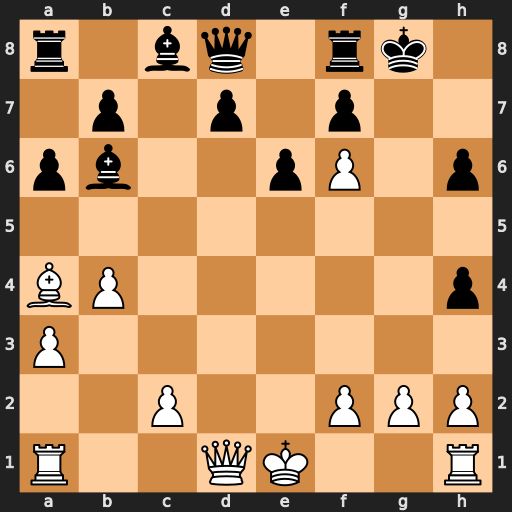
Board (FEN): r1bq1rk1/1p1p1p2/pb2pP1p/8/BP5p/P7/2P2PPP/R2QK2R
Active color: w
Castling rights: KQ
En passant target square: -
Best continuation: Qg4+ Kh7 Qg7#